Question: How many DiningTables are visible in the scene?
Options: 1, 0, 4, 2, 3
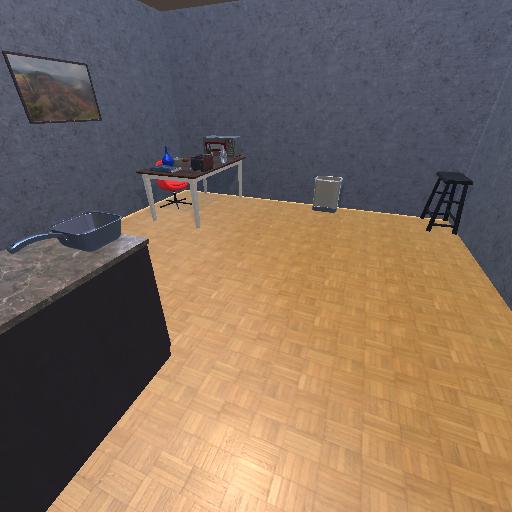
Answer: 1